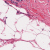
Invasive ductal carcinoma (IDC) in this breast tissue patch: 1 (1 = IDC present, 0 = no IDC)